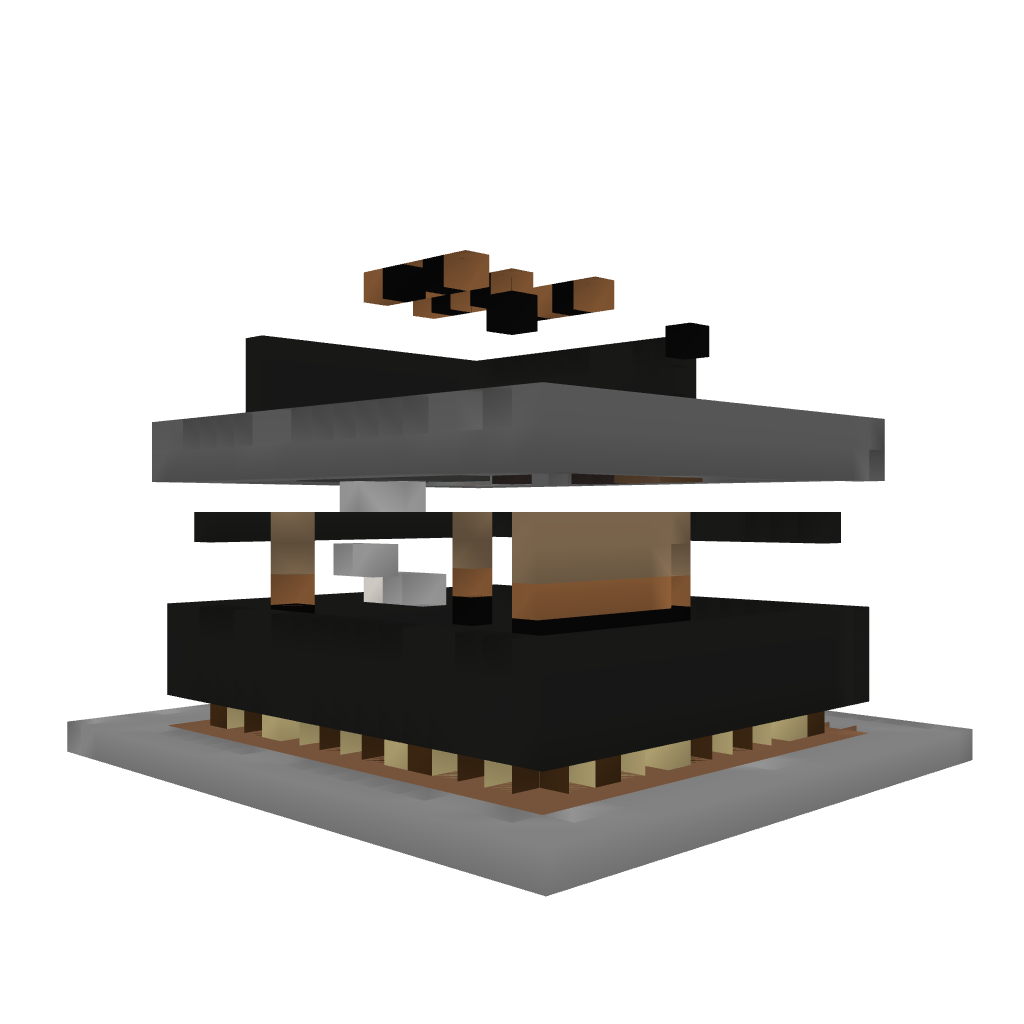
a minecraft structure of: Modern House 003